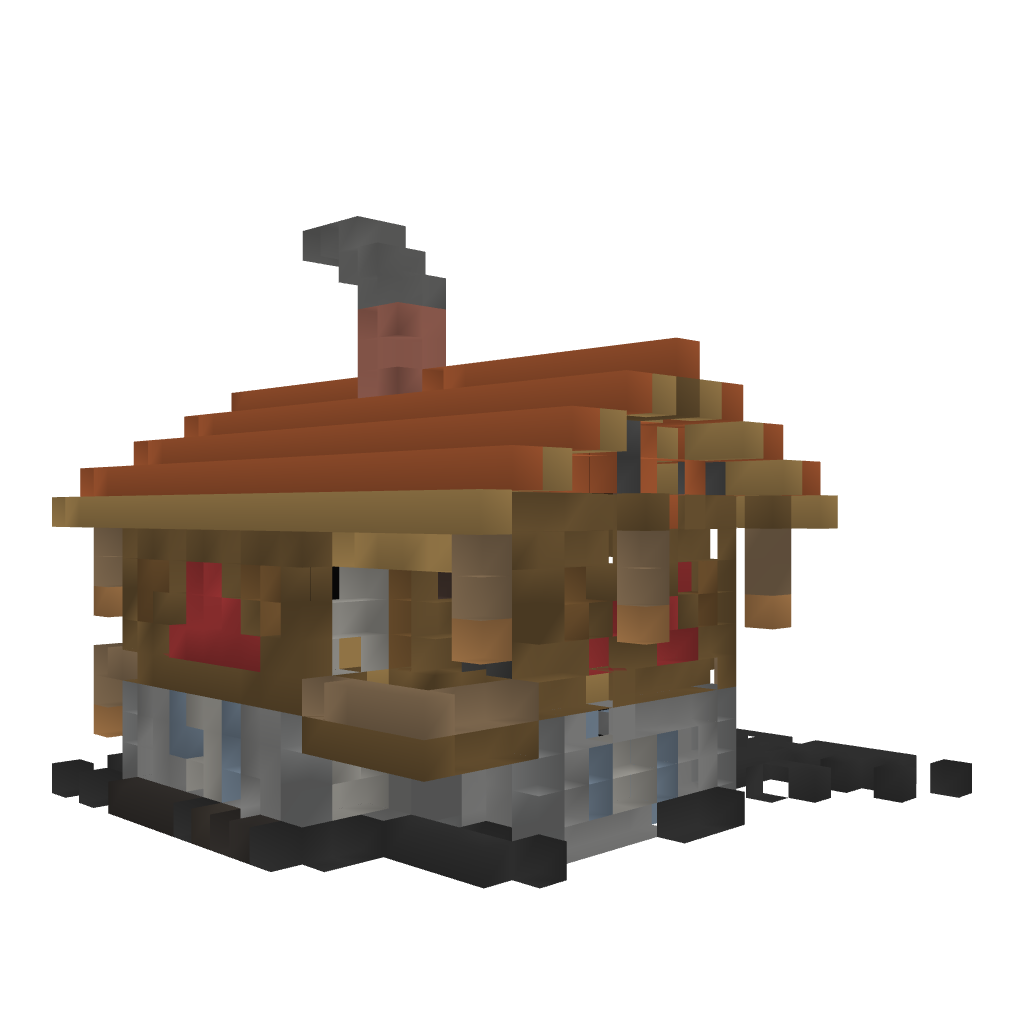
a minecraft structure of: Medieval House